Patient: sex M, age 83
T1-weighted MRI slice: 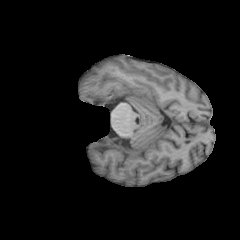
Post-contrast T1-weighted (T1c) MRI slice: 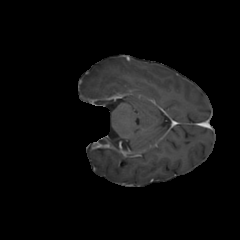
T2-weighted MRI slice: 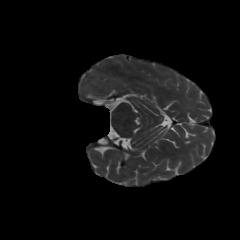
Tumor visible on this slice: no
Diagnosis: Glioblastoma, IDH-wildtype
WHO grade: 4